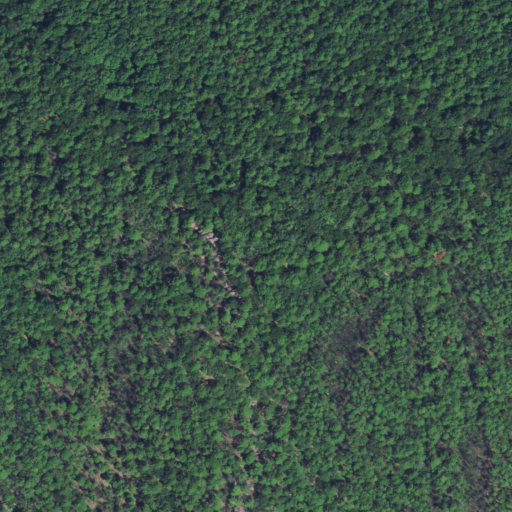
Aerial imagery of mountain in Oklahoma named Bowman Mountain containing evergreen forest and mixed forest